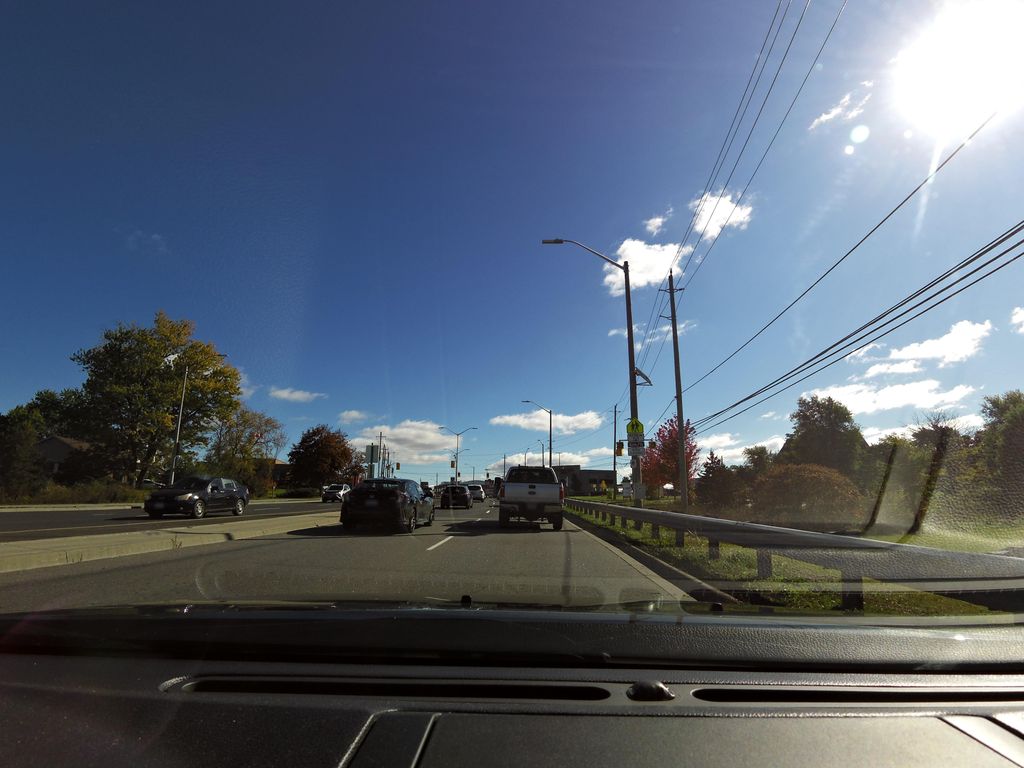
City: hamilton